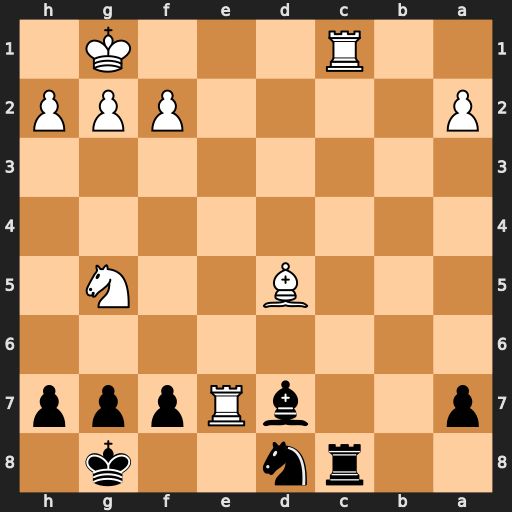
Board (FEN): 2rn2k1/p2bRppp/8/3B2N1/8/8/P4PPP/2R3K1
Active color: b
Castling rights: -
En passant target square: -
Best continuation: Rxc1+ Re1 Rxe1#